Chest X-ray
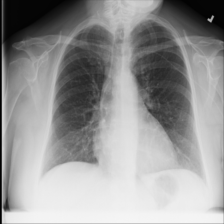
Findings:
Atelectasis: negative
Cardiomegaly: negative
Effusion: negative
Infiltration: negative
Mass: negative
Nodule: negative
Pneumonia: negative
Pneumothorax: negative
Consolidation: negative
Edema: negative
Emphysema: negative
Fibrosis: negative
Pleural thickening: negative
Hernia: negative